Question: I am new to wtforms. I have to provide user with list of fruits and cost of each fruit as shown below,

Total number of fruits are dynamically generated and each fruit prices is also dynamically generated.
Below is my declaration,
'''
from flask.ext.wtf import Form
class SelectForm(Form):
def __init__(self, csrf_enabled=False, *args, **kwargs):
super(SelectForm, self).__init__(csrf_enabled=csrf_enabled, *args, **kwargs)
fruits_list = wtforms.FieldList(
wtforms.SelectField('fruits',
validators = [validators.Optional()]
),
)
fruits_labels = wtforms.RadioField('Fruit',
choices = [],
)
'''
Template contains the below code:
'''
{% for fruit in form.fruits_labels %}
<tr>
<td>
{{fruit}}
{{fruit.label}}
</td>
<td>
{% set fruitslist = form.fruits_list[loop.index0] %}
{% if fruitslist.choices|length %}
{{fruitslist(class='form-control')}}
{% endif %}
</td>
</tr>
{% endfor %}
'''
Before rendering the template, fruits_labels is dynamically populated with choices and form.fruits_list is dynamically populated with the lists, each list having choices.
User can select any particular fruit with a price, and remaining all other select inputs will be optional and then he can submit the form.
After submitting the form, fruits_labels is dynamically populated with choices and form.fruits_list is dynamically populated with the lists, each list having choices (before validating) as shown below.
'''
populate_fruits_list() #form.fruits_list is dynamically populated in this function
if not form.validate_on_submit():
return render_template('new.html', form=form)
i=0
while i<len(form.fruits_list):
print 'form.fruits_list choices[',i,']: ', form.fruits_list[i].data
i=i+1
print 'selection: ', form.fruits_list[userselection].data # userselection is a variable that contains the index of the fruit user has selected.
'''
'''
form.fruits_list choices[ 0 ]: [('0', '-select-'), (1, '1')]
form.fruits_list choices[ 1 ]: [('0', '-select-'), (30, '30'), (17, '17'), (16, '16'), (15, '15'), (14, '14'), (7, '7'), (6, '6'), (5, '5'), (4, '4'), (3, '3'), (2, '2'), (1, '1')]
form.fruits_list choices[ 2 ]: [('0', '-select-'), (30, '30'), (29, '29'), (28, '28'), (19, '19'), (18, '18'), (13, '13'), (3, '3'), (2, '2'), (1, '1')]
form.fruits_list choices[ 3 ]: [('0', '-select-'), (30, '30'), (29, '29'), (28, '28'), (21, '21'), (20, '20'), (12, '12'), (11, '11'), (10, '10'), (2, '2'), (1, '1')]
selection: None
'''
Even though I have selected a fruit3 with value 30, I don't know why the selected value is displayed as none. Also I tried displaying all the choices before retrieving the selected value, it displayed all the choices correctly. Several times I changed the code, but it always displays "none" value. Could someone please let me know what may be the issue.
It would be really helpful if you can provide me some example. Thanks for your time and help.
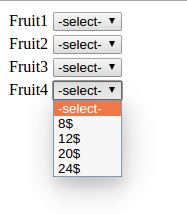
Answer: I resolved the issue!
After user submits the form, I am receiving the submitted values properly, but in populate_fruits_list() method, I am making the list empty by removing the elements from the list, using pop_entry(). Once the list is empty, I am adding the elements to the list again. Because of the deletion of list elements, user selection to this field is resetting to "None".
Solution: After the form was submitted, if there are any fields which are populated dynamically, we shouldn't delete the entries from the list instead we can reassign the values using index like arr[0] = value.
i.e., replaced below statements
'''
arr.popentry()
arr.append(value)
'''
with
'''
arr[i] = value //where i is an index
'''
Hope this information will be helpful to others.
-
Sravan